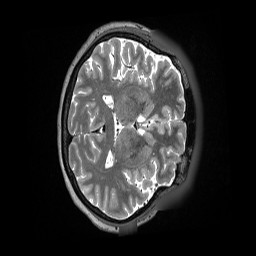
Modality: T2w
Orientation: axial
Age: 57
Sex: female